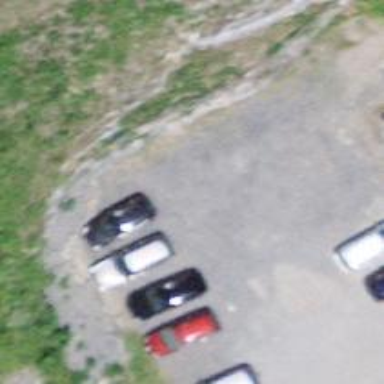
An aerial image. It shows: Parking aisle with pebblestone surface.